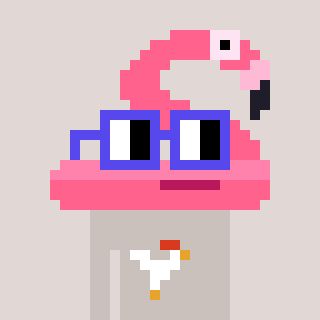
a pixel art character with square blue glasses, a flamingo-shaped head and a foggrey-colored body on a warm background